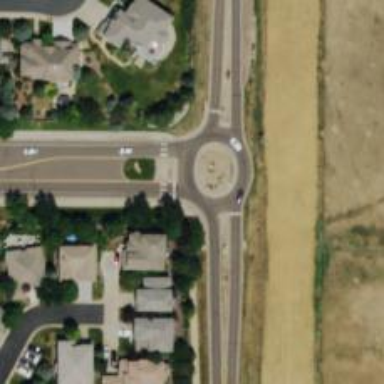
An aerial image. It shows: Tertiary road with asphalt surface leading to roundabout.